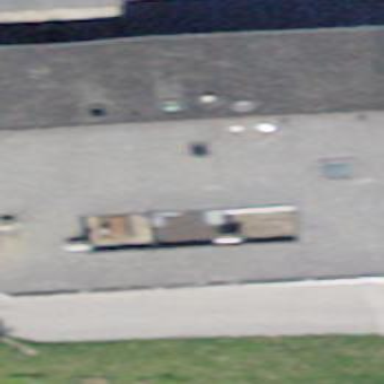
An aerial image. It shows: Building with tiled roof.